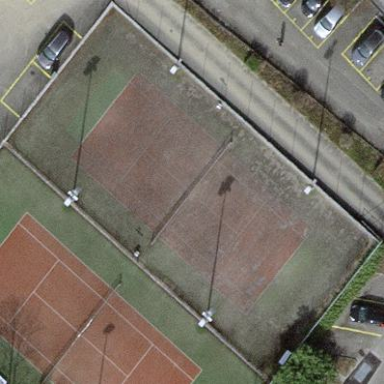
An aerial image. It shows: Tennis court on pitch.